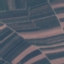
Land use / land cover: PermanentCrop